Question: What is the color of the ball at (2, 2, 2)? The answer is the name of the color, with the first letter capitalized. You can choose an answer from Red, Green, Orange, Cyan, Purple, Blue, Yellow and Magenta.
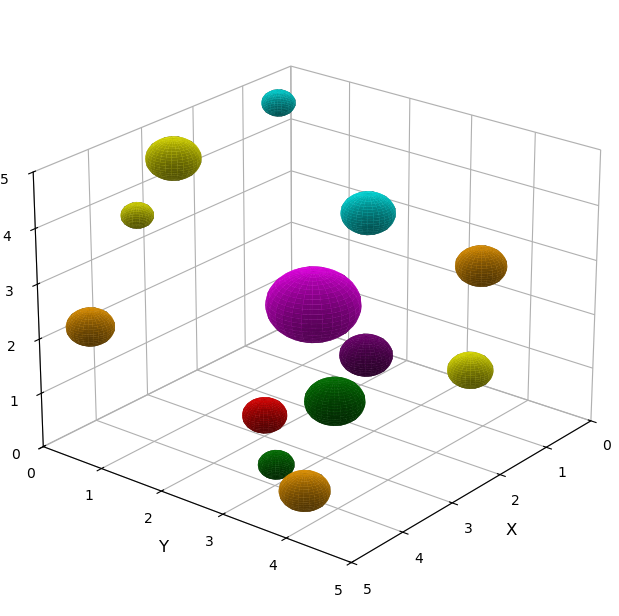
Answer: Magenta